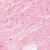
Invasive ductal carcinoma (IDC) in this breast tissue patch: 0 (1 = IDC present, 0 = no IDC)